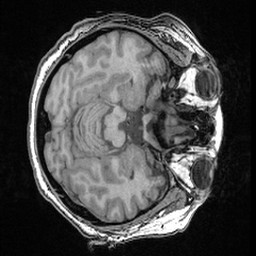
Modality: T1w
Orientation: axial
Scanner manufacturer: ge
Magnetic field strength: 3 T
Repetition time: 0.008572 s
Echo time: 0.003384 s